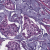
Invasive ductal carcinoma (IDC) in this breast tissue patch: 1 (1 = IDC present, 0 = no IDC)